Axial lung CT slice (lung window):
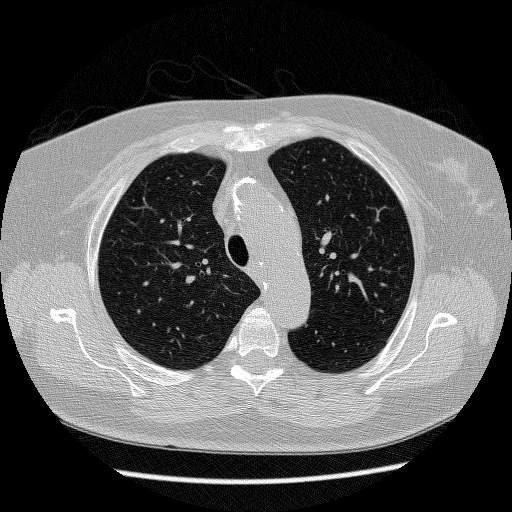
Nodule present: no